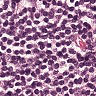
Metastatic tissue present: no